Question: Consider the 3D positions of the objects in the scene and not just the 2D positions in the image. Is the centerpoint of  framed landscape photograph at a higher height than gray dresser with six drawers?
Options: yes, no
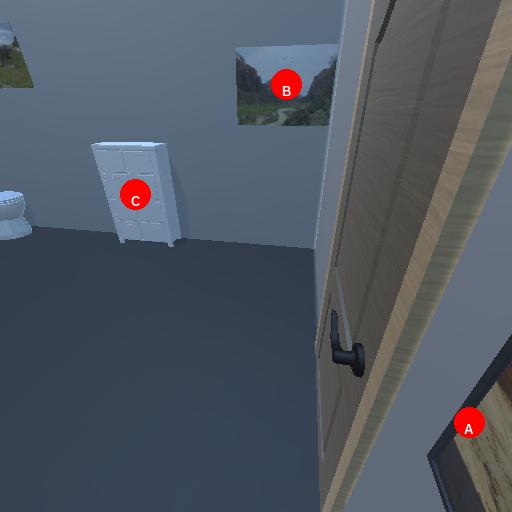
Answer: yes